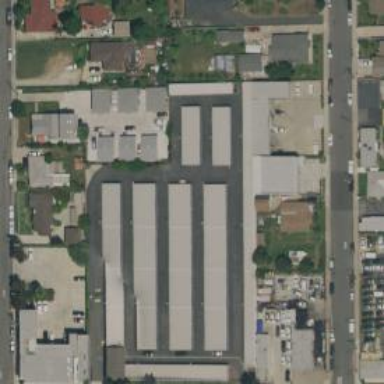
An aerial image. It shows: Warehouse building used for warehousing.